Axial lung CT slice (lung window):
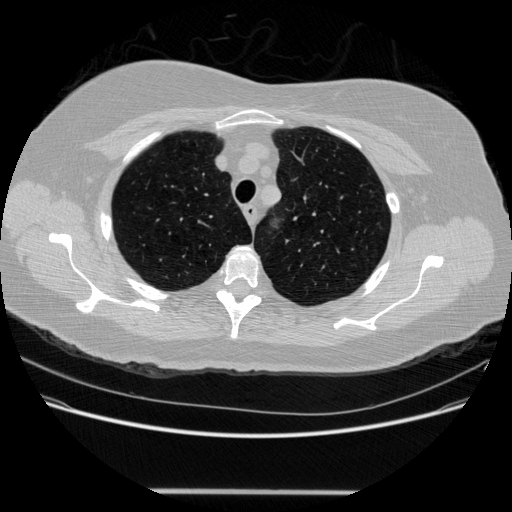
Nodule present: no